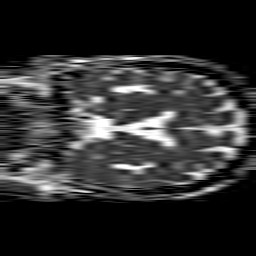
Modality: ADC
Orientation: coronal
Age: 71
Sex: female
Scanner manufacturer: philips
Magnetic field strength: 1.5 T
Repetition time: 4.6 s
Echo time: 0.08709 s